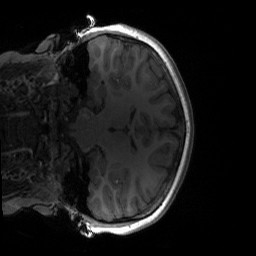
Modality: T1w
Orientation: coronal
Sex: female
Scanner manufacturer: siemens
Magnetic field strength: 3 T
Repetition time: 1.9 s
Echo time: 0.00243 s